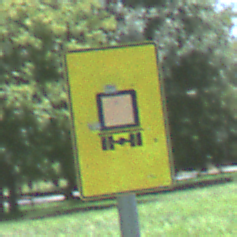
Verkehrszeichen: KennzeichnungspflichtigeFahrzeugeGefaehrlicheGueterOhnePfeilsymbol
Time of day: Midday
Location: Outdoor (Nature)
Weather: Clear
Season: Summer
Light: Natural